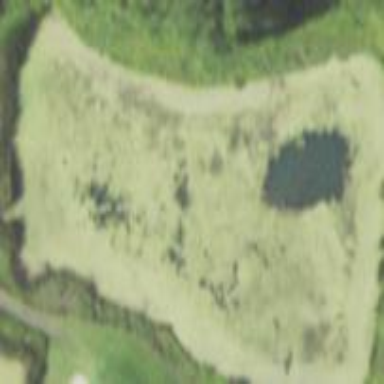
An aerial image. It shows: Natural water feature designated as golf water hazard.